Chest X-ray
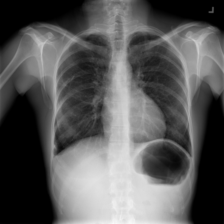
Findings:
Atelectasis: negative
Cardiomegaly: negative
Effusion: negative
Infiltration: negative
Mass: negative
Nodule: negative
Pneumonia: negative
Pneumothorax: negative
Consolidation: negative
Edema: negative
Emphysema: negative
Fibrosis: negative
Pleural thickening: negative
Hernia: negative